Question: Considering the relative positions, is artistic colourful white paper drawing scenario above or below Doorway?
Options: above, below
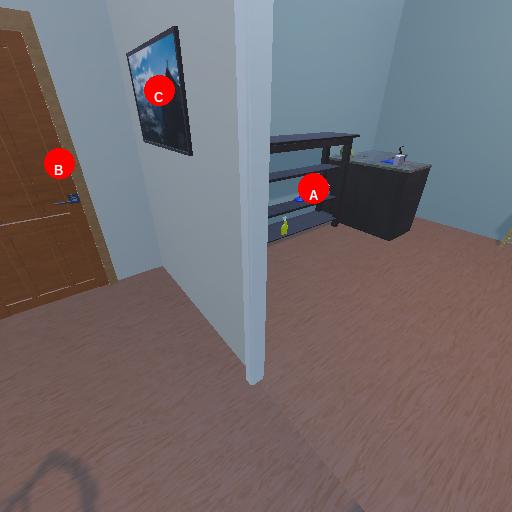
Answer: above